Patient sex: F
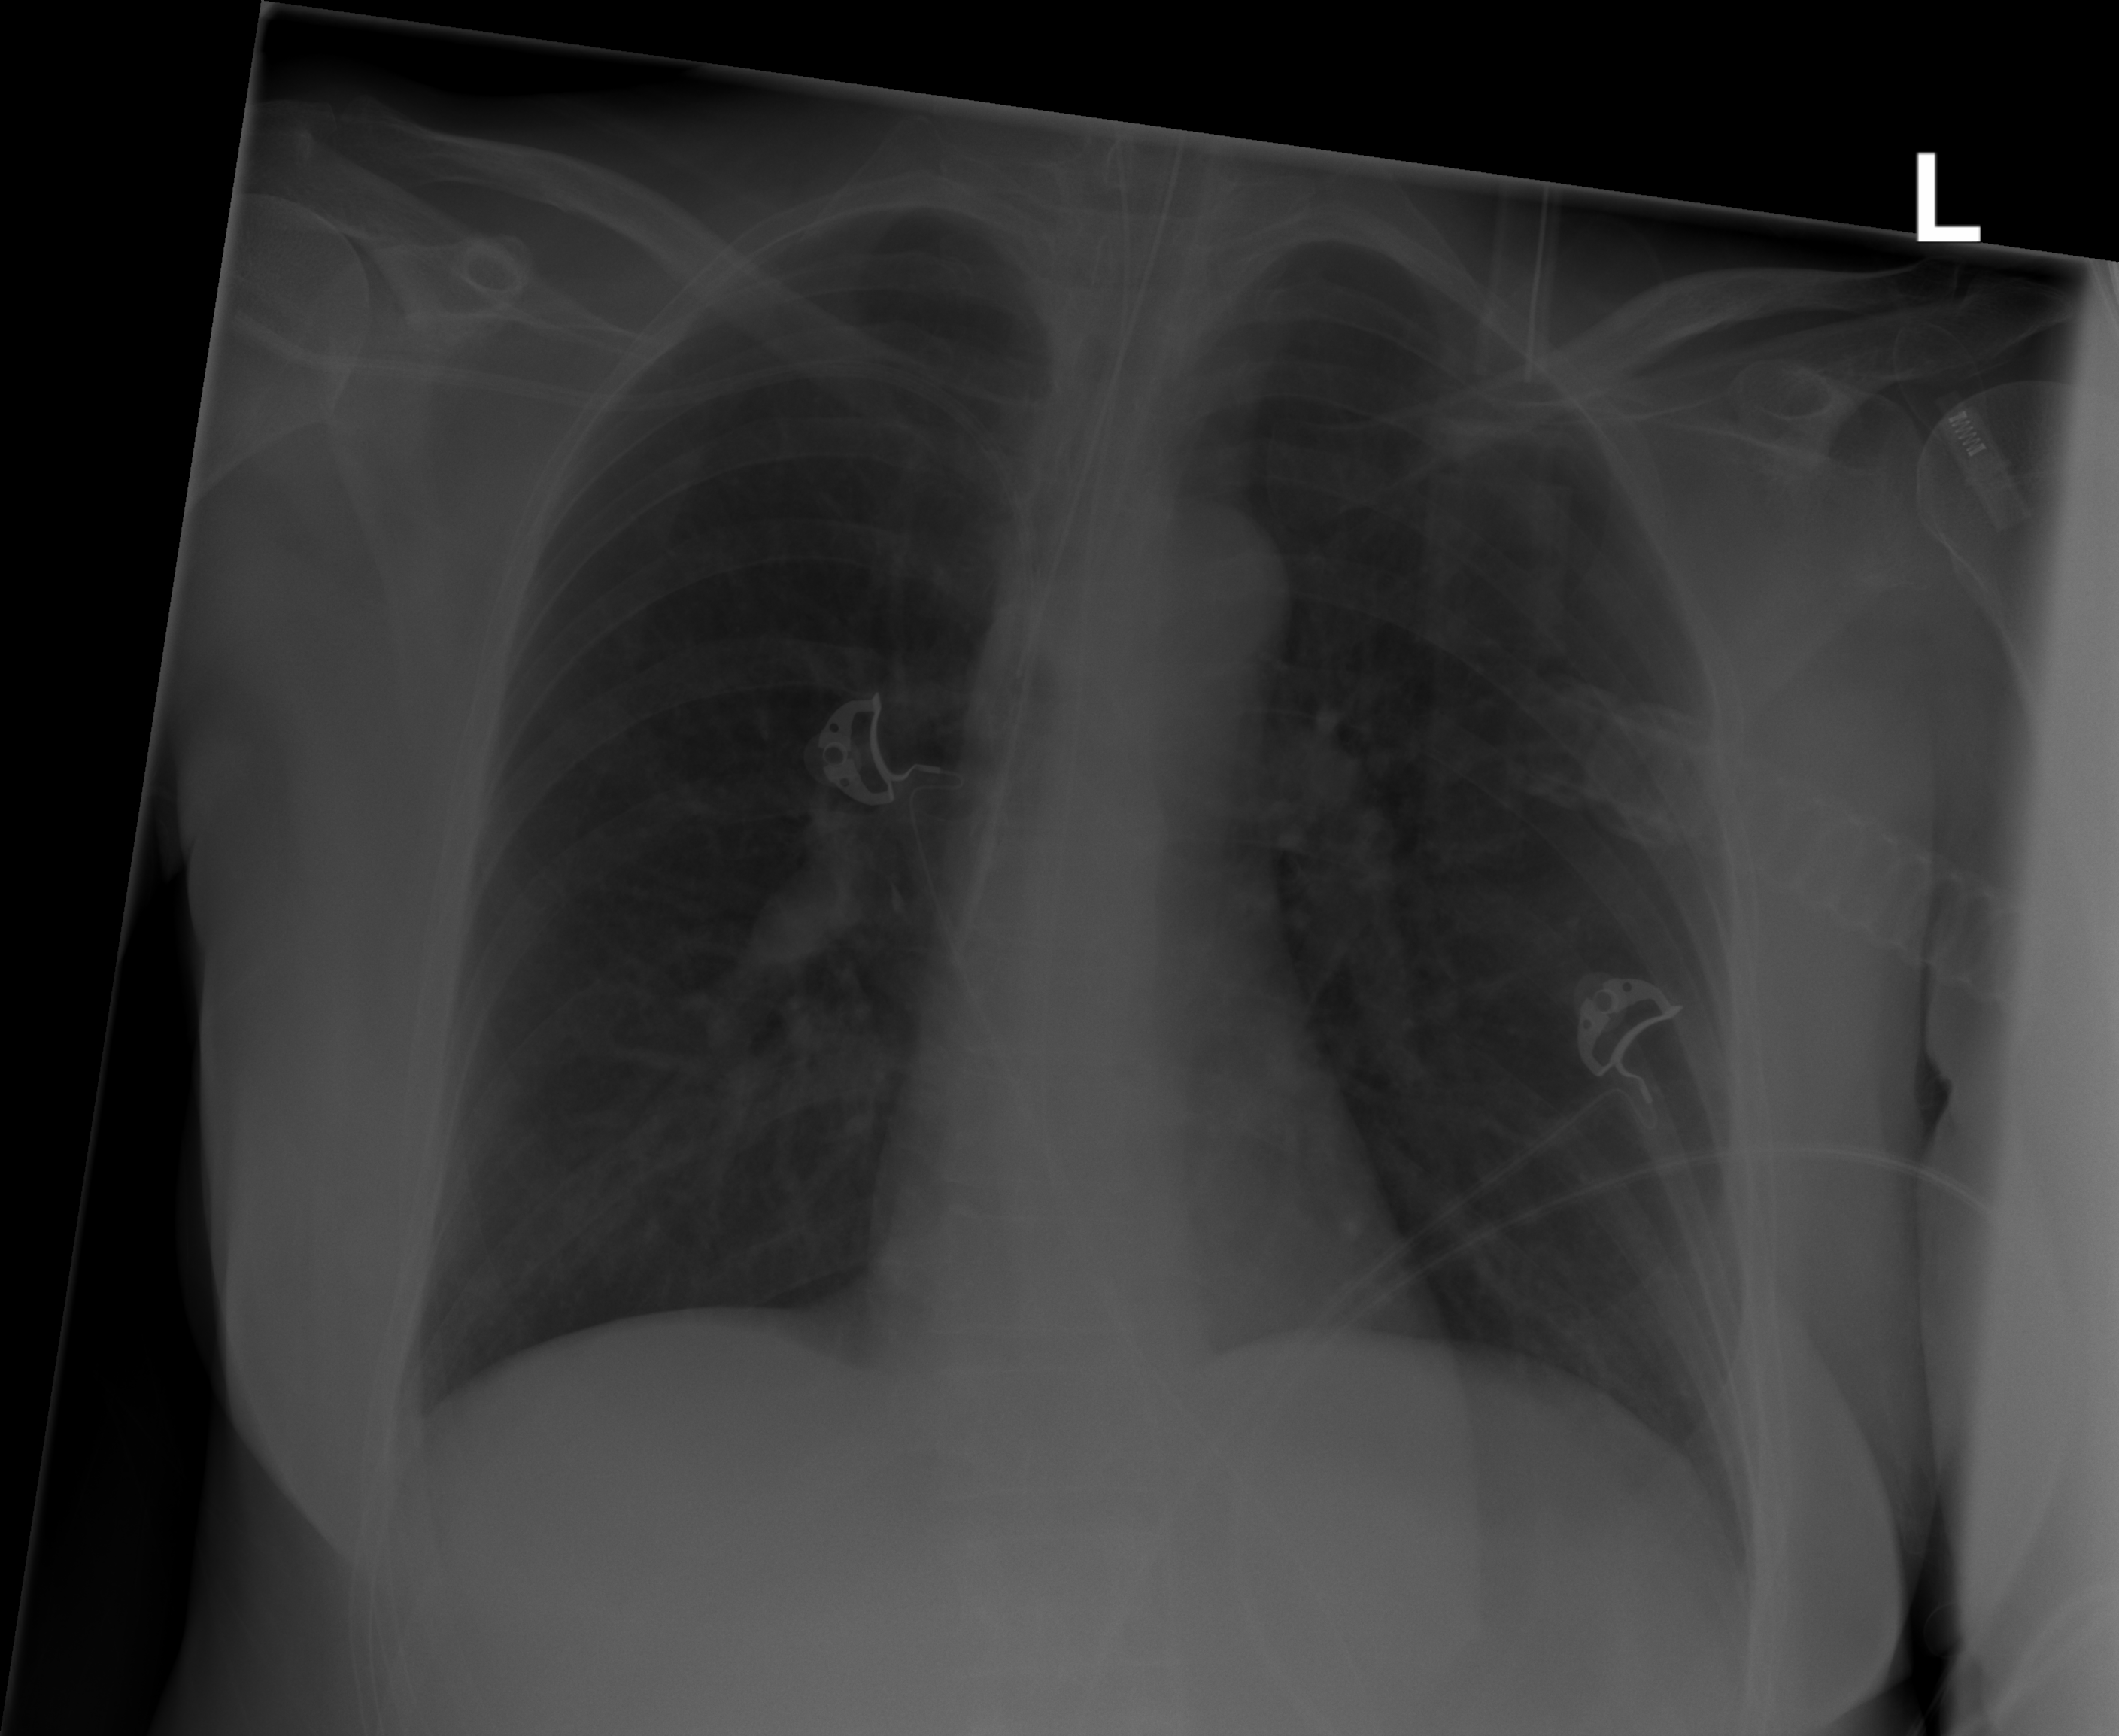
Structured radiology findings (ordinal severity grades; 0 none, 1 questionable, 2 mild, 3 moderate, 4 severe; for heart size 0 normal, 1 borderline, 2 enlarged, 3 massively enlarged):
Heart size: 0
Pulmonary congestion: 1
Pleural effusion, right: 0
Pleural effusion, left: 0
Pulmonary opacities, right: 0
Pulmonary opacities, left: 0
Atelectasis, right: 2
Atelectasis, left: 2